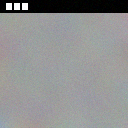
Screen state: on